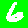
Digit: 6